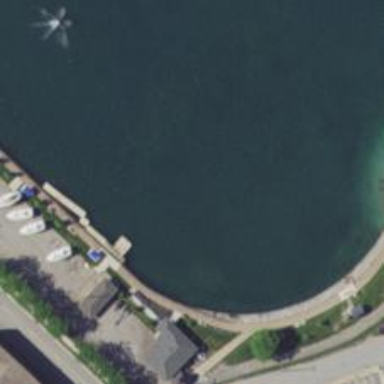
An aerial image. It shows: Man-made pier.